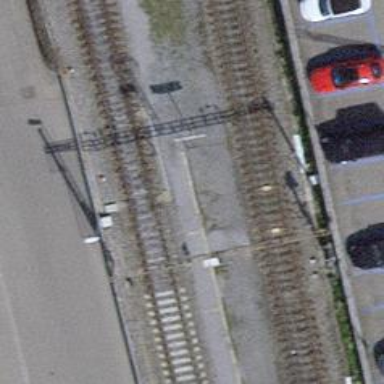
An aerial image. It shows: Single-track electrified railway with contact line.